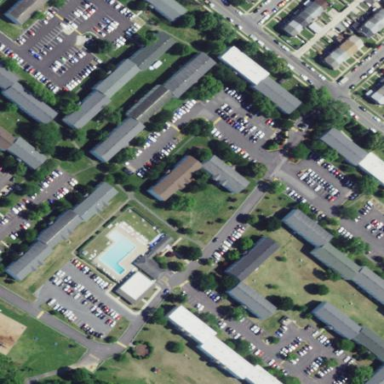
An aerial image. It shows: Residential area with apartments.